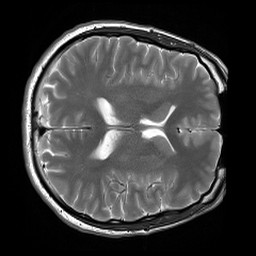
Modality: T2w
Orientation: axial
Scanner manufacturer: siemens
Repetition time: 3.9 s
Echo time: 0.076 s